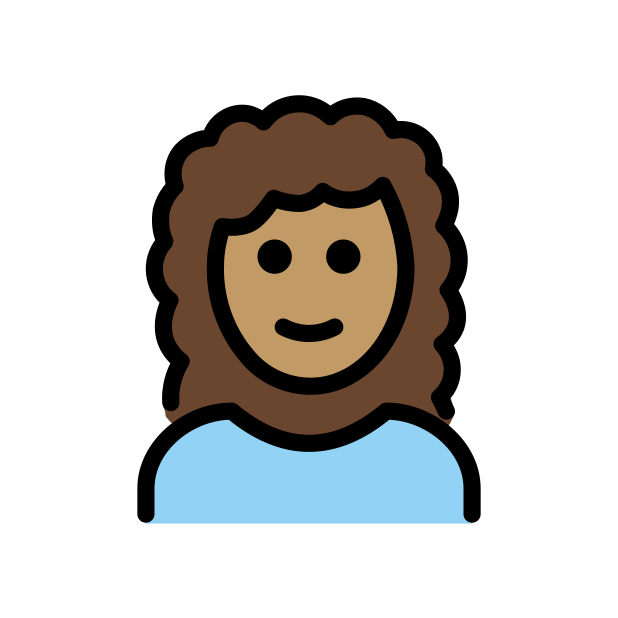
woman: medium skin tone, curly hair